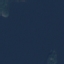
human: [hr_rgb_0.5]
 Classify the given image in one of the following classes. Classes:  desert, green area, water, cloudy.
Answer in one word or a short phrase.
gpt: water